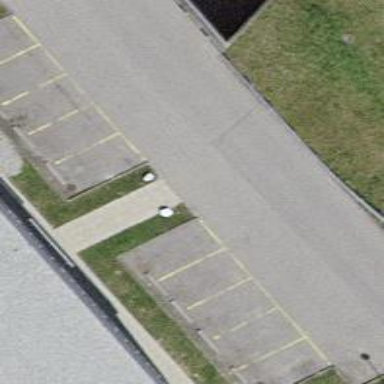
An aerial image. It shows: Parking available on the street side.